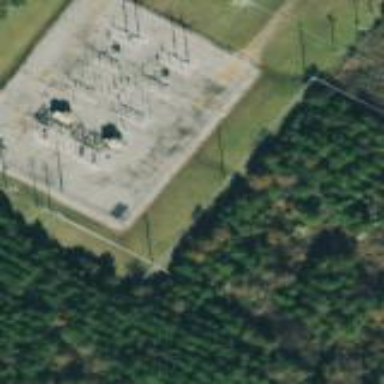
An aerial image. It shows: Power substation.